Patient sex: M
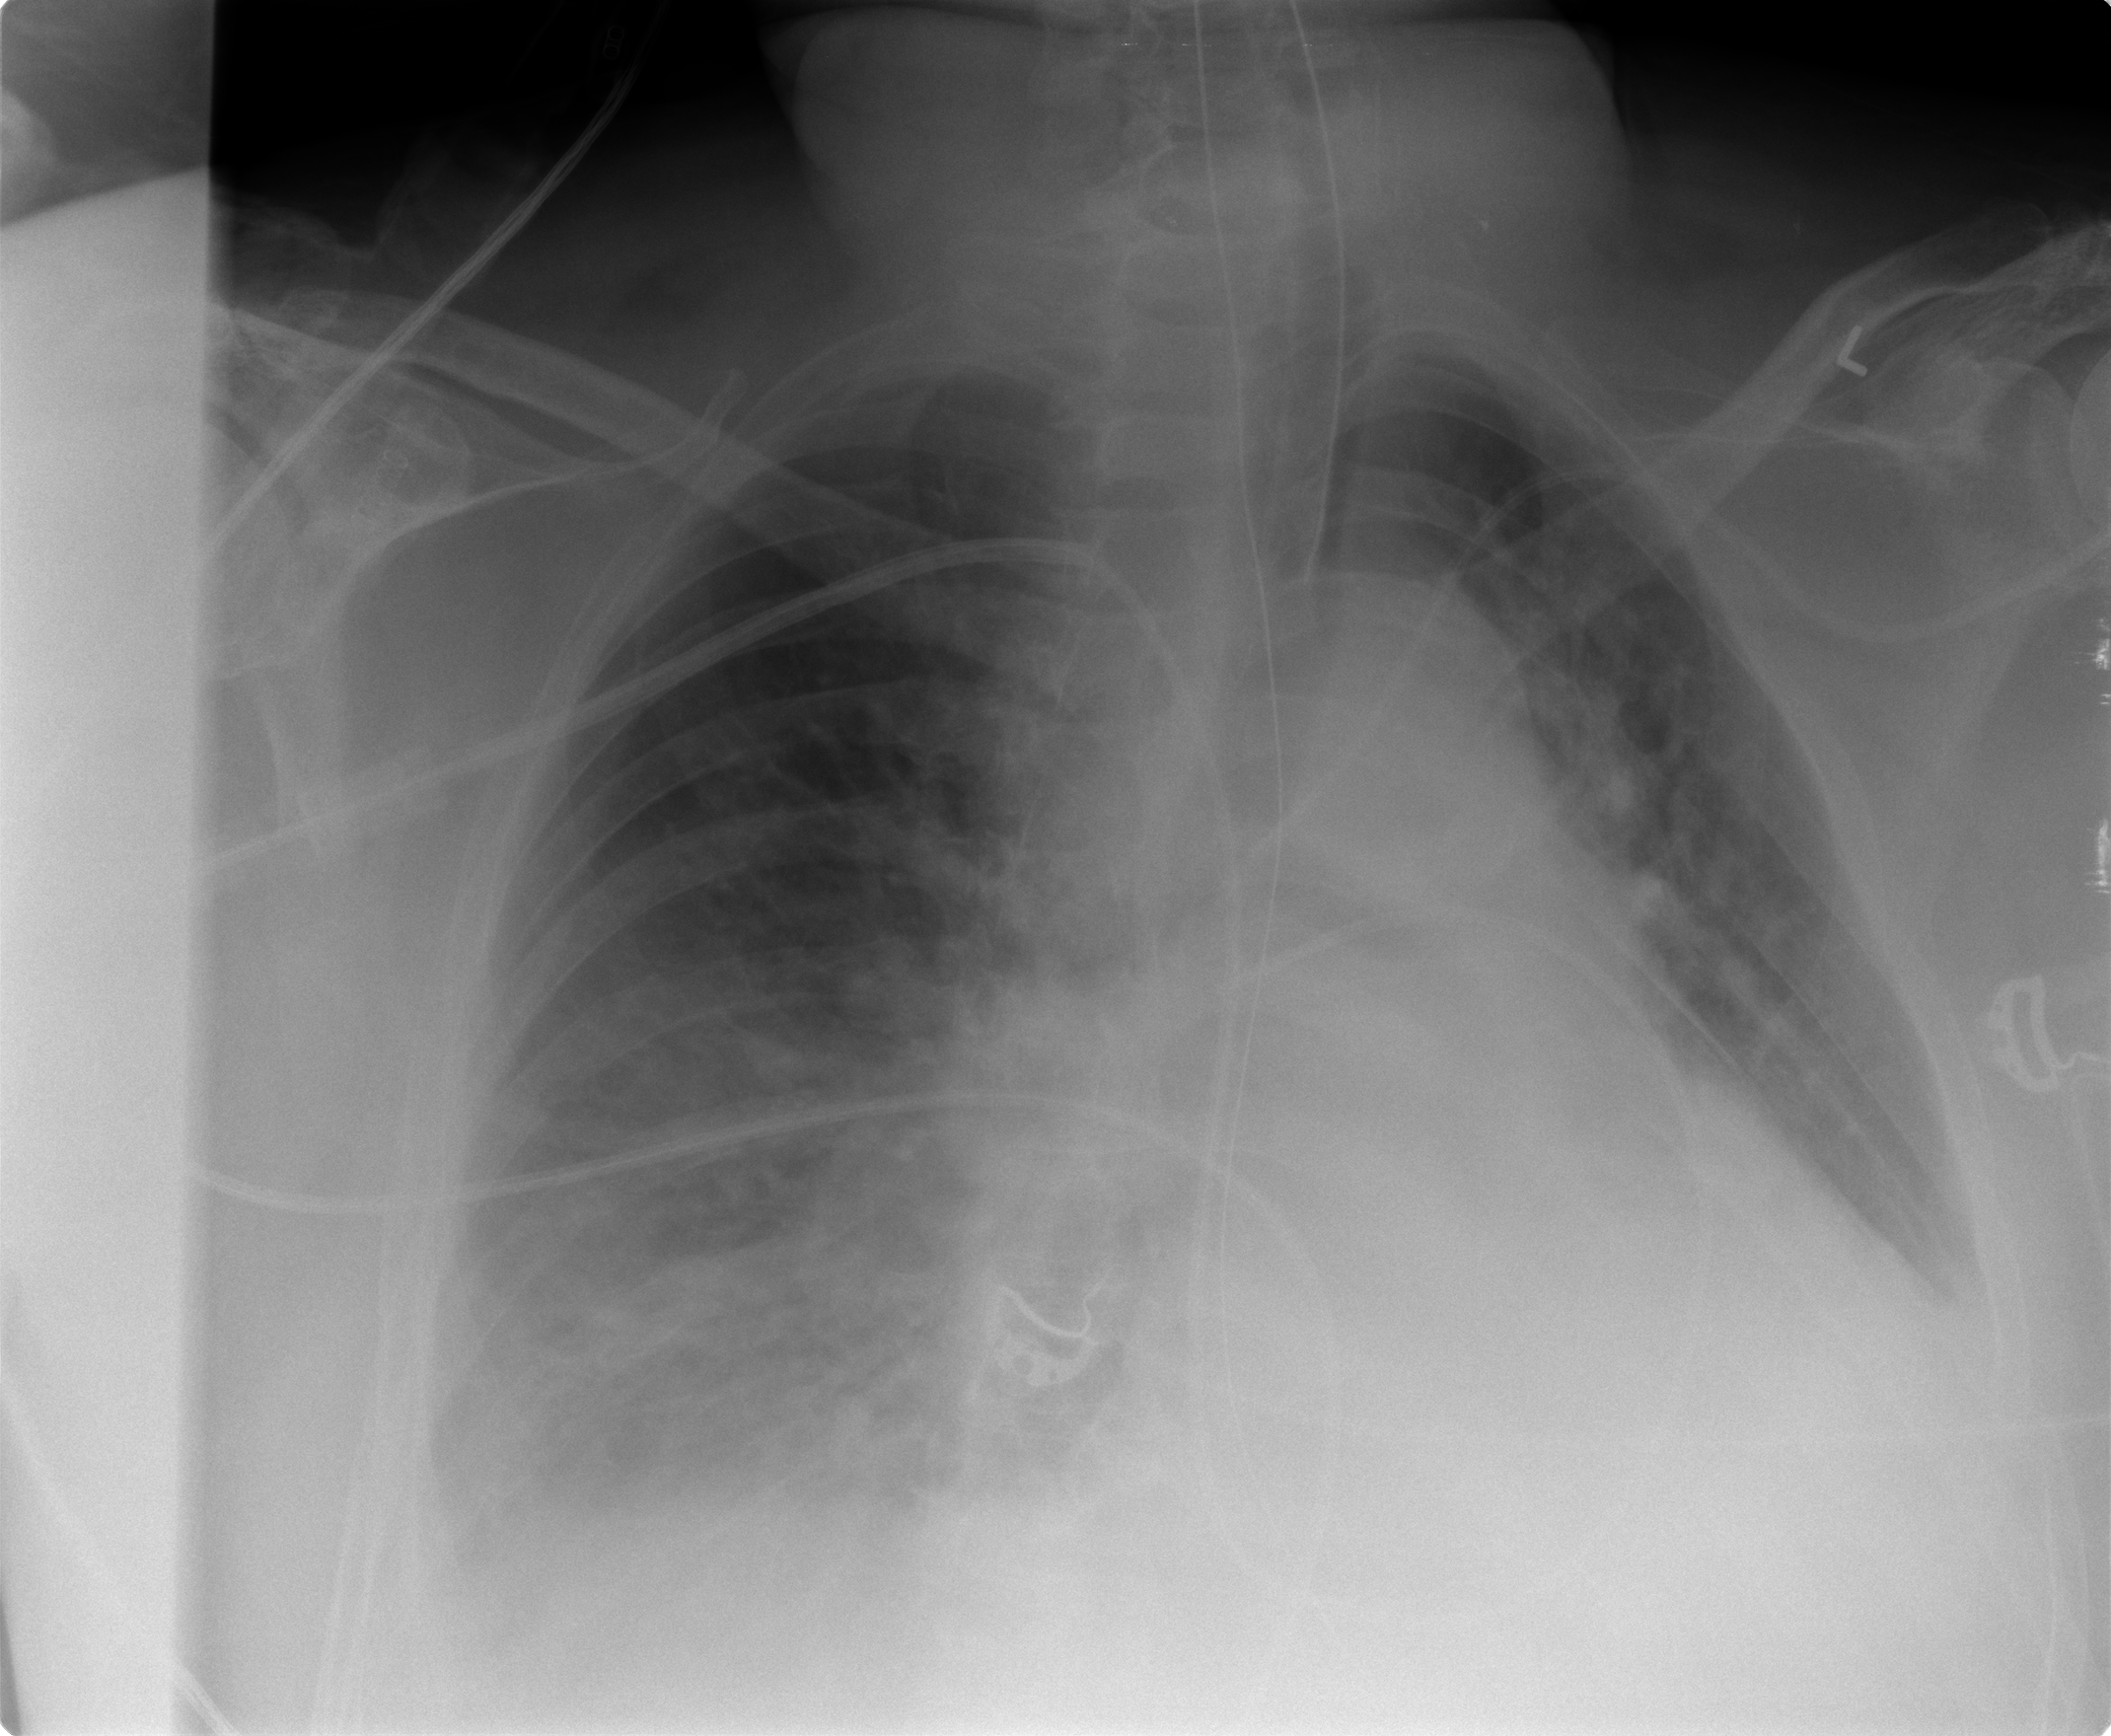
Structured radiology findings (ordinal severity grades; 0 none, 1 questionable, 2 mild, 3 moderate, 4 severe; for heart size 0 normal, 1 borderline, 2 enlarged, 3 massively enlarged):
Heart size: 3
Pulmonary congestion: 2
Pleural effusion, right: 2
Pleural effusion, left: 1
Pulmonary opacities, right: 2
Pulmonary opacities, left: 0
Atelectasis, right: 2
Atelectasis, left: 1